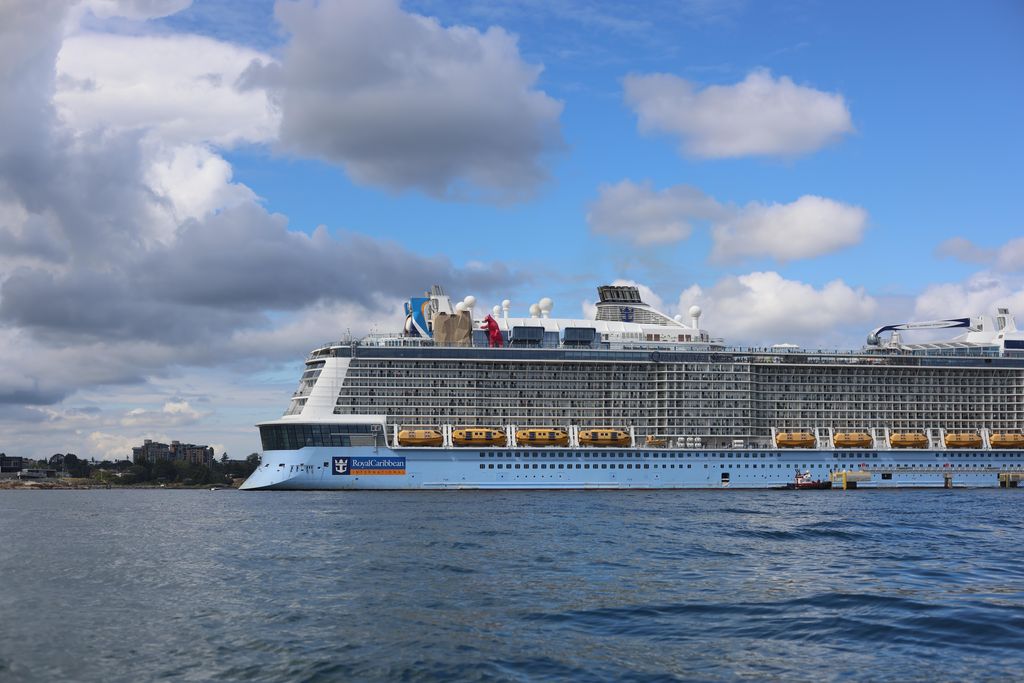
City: victoria